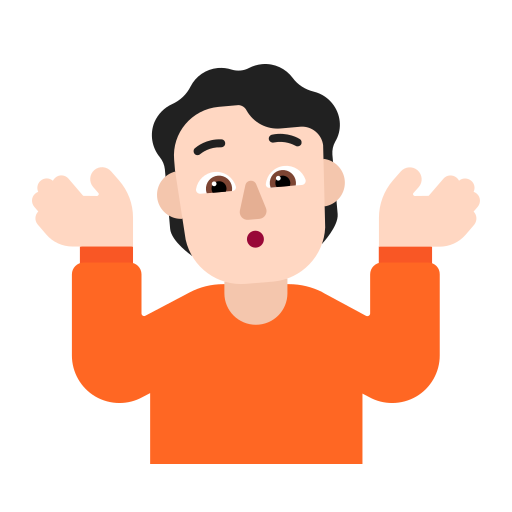
person shrugging flat light